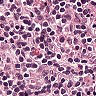
Metastatic tissue present: no